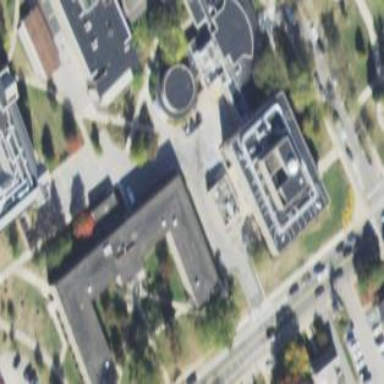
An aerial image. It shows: University building.